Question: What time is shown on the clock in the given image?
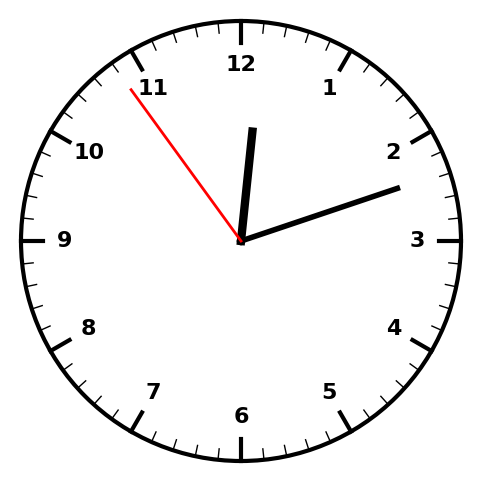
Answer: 12:11:54